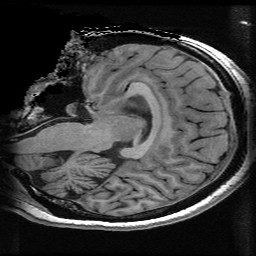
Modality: T1w
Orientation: sagittal
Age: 30
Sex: male